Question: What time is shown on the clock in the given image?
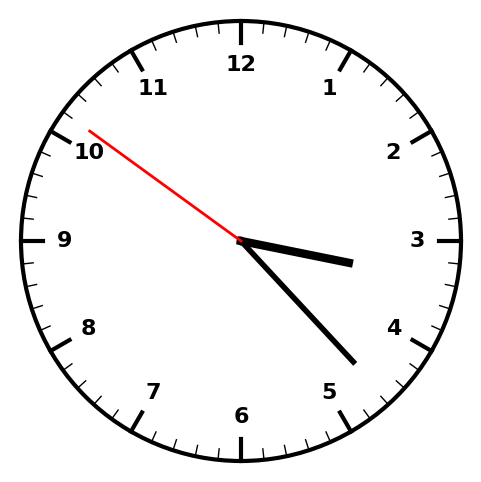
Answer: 03:22:51